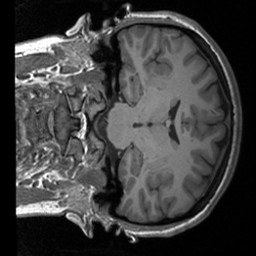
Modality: T1w
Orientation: coronal
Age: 23
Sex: female
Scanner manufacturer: siemens
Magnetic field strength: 3 T
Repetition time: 1.9 s
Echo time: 0.00226 s